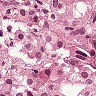
Metastatic tissue present: yes